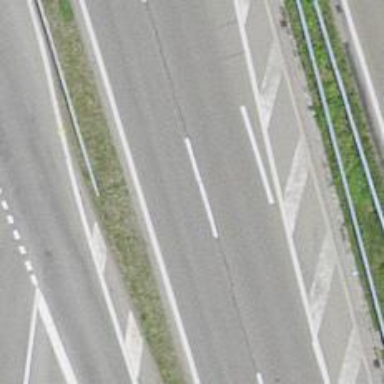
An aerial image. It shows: Asphalt motorway.